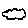
Label: cloud